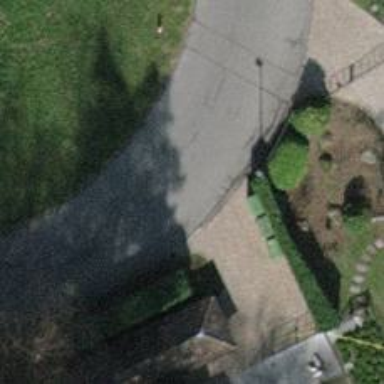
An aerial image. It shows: Residential road with asphalt surface and no sidewalk.